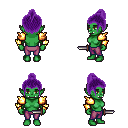
a pixel art fantasy rpg character, female body template, orc, green skin, gold arm armor, magenta pants, purple short topknot hairstyle, dagger, four views (front, back, left, right), 2x2 character sprite sheet, small pixel art, hard edges, no anti-aliasing